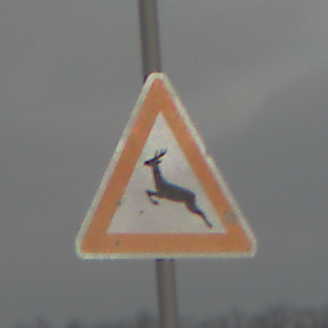
Verkehrszeichen: WildwechselRechts
Umgebung: Outdoor, Nature
Tageszeit: MorningAfternoon
Wetter: Overcast
Licht: Natural
Jahreszeit: Winter
Kontrast: LowContrast